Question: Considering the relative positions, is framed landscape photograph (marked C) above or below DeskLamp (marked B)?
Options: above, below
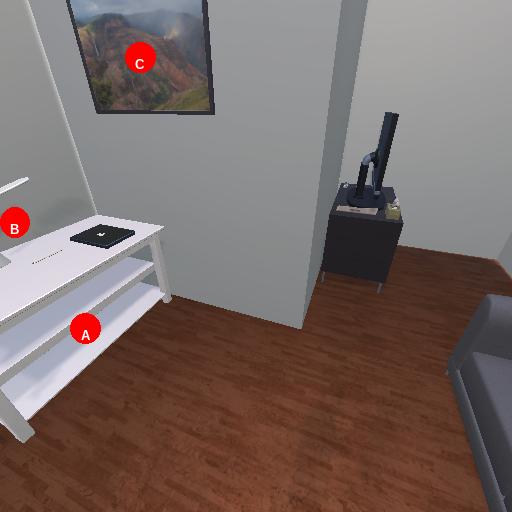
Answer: above